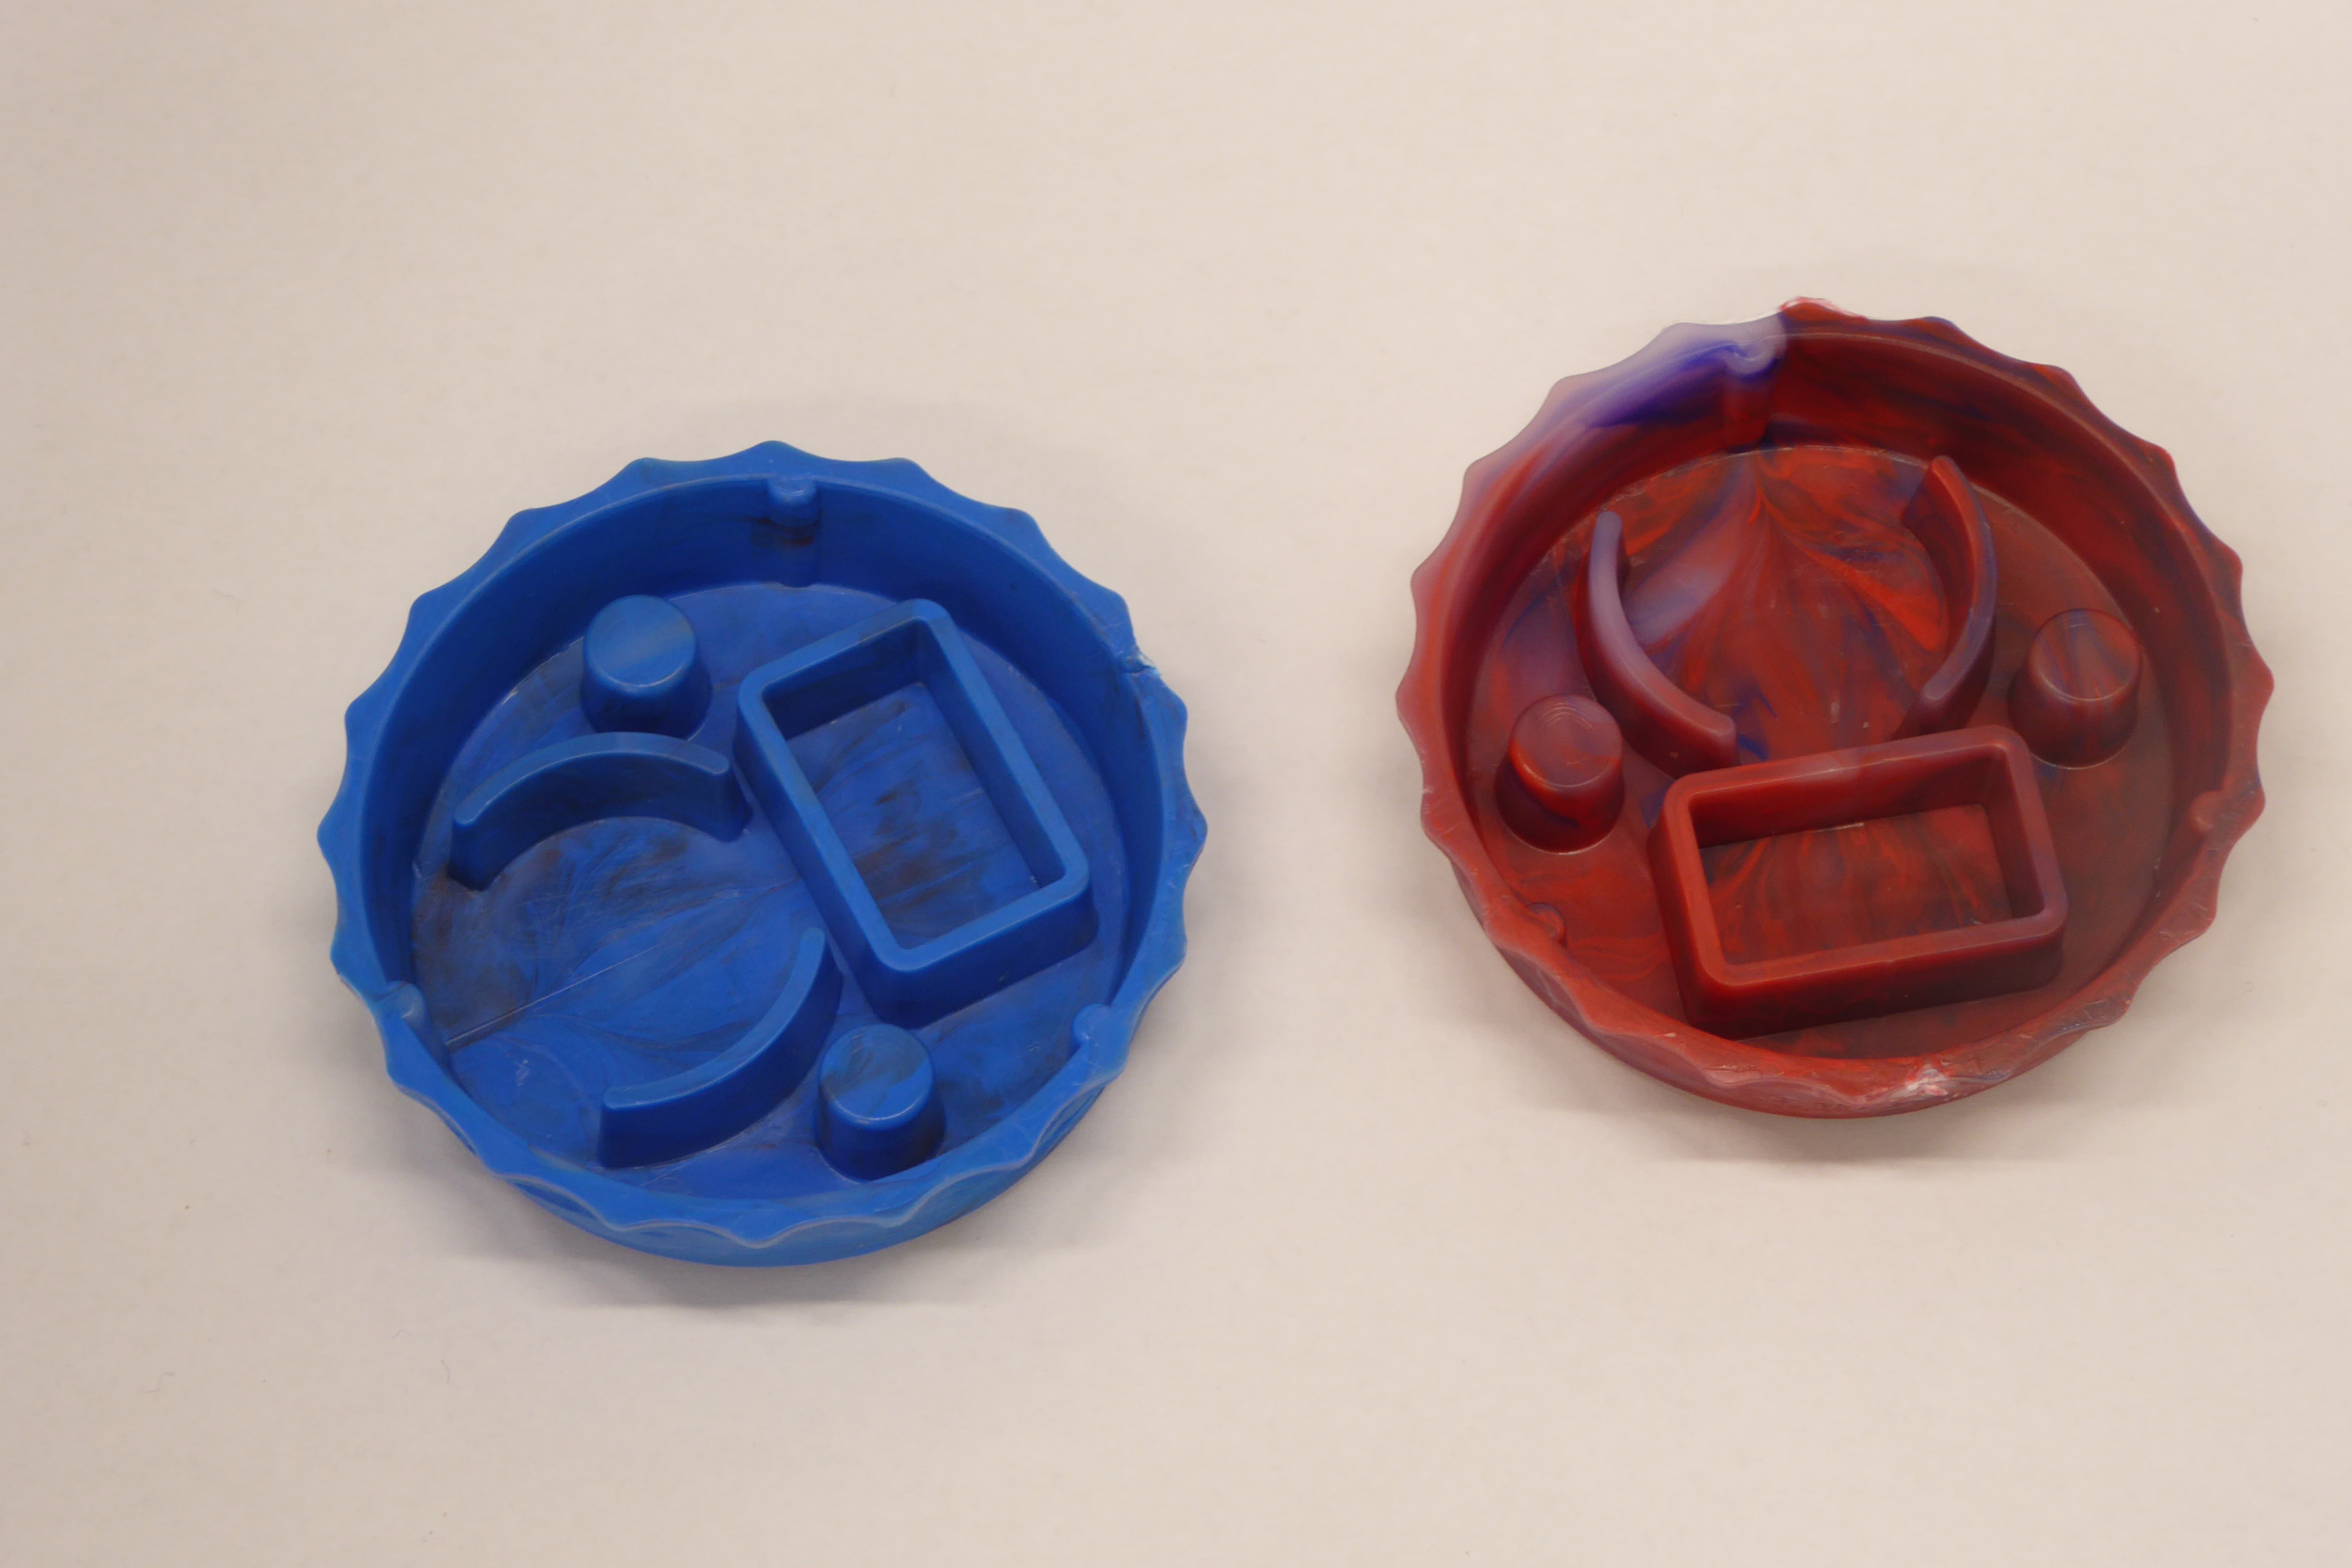
Label: Bottle Opener - Cover